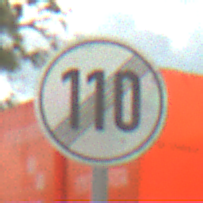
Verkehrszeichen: EndeGeschwindigkeit110
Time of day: MorningAfternoon
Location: Outdoor (Suburban)
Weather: PartlyCloudy
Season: NotSpecified
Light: Natural